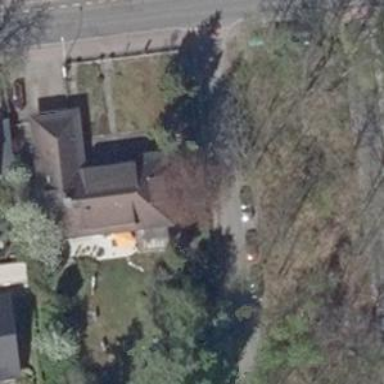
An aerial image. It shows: Hipped roof house.